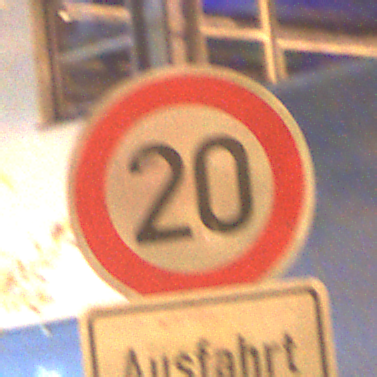
Verkehrszeichen: Geschwindigkeit20
Zusatzzeichen unten: HinweiseAufGefahrenDurchVerbaleAngabe5
Umgebung: Outdoor, Urban
Tageszeit: Night
Wetter: PartlyCloudy
Licht: Artificial
Jahreszeit: NotSpecified
Kontrast: HighContrast